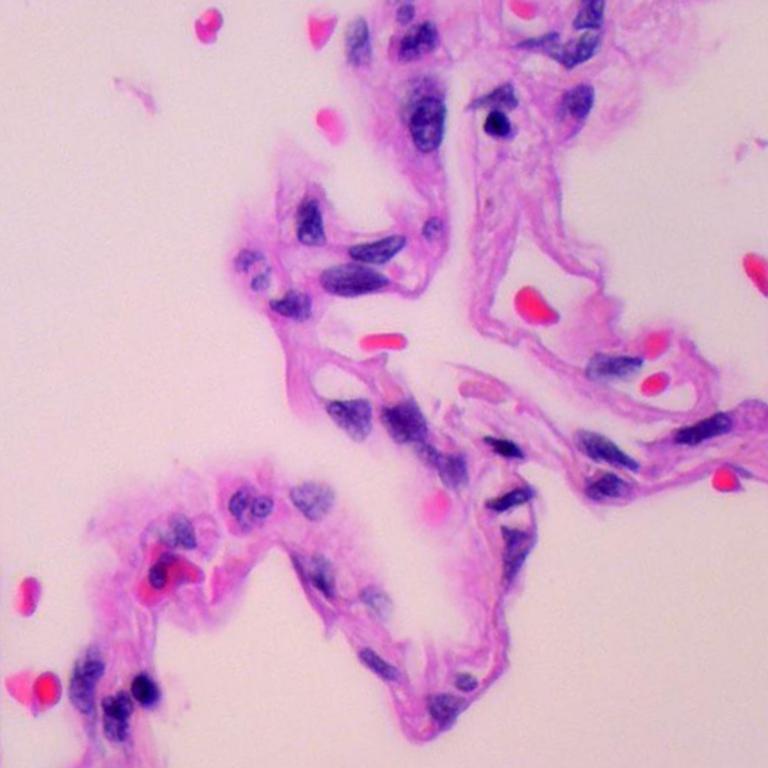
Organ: lung
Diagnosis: benign